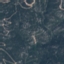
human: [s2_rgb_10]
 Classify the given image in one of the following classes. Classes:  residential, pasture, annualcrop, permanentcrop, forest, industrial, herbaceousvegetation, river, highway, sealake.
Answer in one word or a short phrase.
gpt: HerbaceousVegetation